Question: I want to show a very wide video (12000px) on a web page in 3 different sections of 4000px width, like in this image

I know that this can be done with canvas, but really I can't get it to work.
I already saw some examples but I didn't found this case in particular. Thanks in advance for any help.
-- edit --
The ideal solution would be having an animation like in this pen
<URL>
'''
<canvas id="myCanvas" height=200 width=200 style="border:1px solid #000000;"></canvas>
'''
---
'''
// set up initial variables
var c = document.getElementById("myCanvas");
var ctx = c.getContext("2d");
ctx.beginPath();
ctx.moveTo(100,0);
ctx.lineTo(100,200);
ctx.stroke();
function drawCircle(x){
ctx.beginPath();
ctx.arc(x,100,10,0,2*Math.PI);
ctx.fillStyle="red";
ctx.fill();
}
var x = 0;
setInterval(function(){
ctx.clearRect(0,0,200,200);
drawCircle(x%200);
x++;
}, 25);
'''
to have the same effect of starting in the 1st section an continue to the others using something like in this example where the canvas is spread in rectangles: <URL>
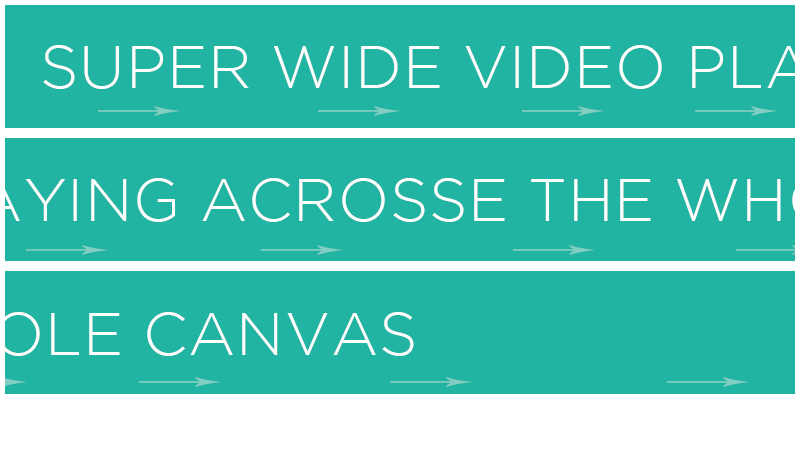
Answer: That's actually not that hard to do.
First you have to create three canvas elements, eachs height equal the height of the video and the width is a third of the video's width.
Inside a loop triggered by e.g. you can draw specific parts of the source video to each canvas using the method.
The drawImage method accepts several parameters - we need 9 of them.
context.drawImage(source, sourceX, sourceY, sourceWidth, sourceHeight, targetX, targetY, targetWidth, targetHeight);
source: the video
sourceX, sourceY, sourceWidth and sourceHeight: These define a rectangular area of the source we want to draw on the canvas. So for the first canvas this would be the left third of the video.
targetX, targetY: these determine the coordinates we want to draw the image at - always 0,0
targetWidth: will always be a third of the video
targetHeight: equal to the video's height
Here's an example:
'''
var canvas;
var theVideo = document.getElementById("video");
var segment = theVideo.width / 3;
for (var a = 0; a < 3; a++) {
canvas = document.getElementById("canvas" + a)
canvas.width = segment;
canvas.height = document.getElementById("video").height;
}
function draw() {
for (var a = 0; a < 3; a++) {
document.getElementById("canvas" + a).getContext("2d").drawImage(theVideo, a * segment, 0, segment, theVideo.height, 0, 0, document.getElementById("canvas" + a).width, document.getElementById("canvas" + 0).height);
}
}
var interval = setInterval(draw, 20);
'''
'''
section {
float: left;
width: 100%
}
'''
'''
<video id="video" width="320" height="176" loop preload autoplay muted style="display:none">
<source src="https://www.w3schools.com/html/mov_bbb.mp4" type="video/mp4">
</video>
<section>
<canvas id="canvas0"></canvas>
</section>
<section>
<canvas id="canvas1"></canvas>
</section>
<section>
<canvas id="canvas2"></canvas>
</section>
'''